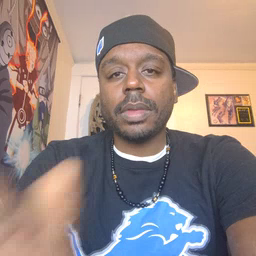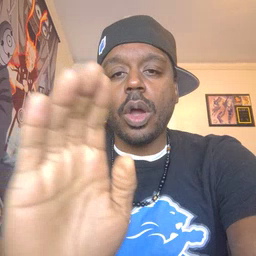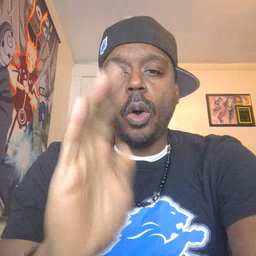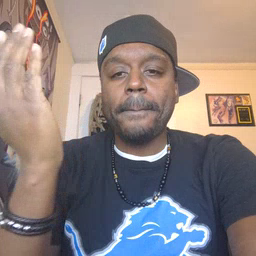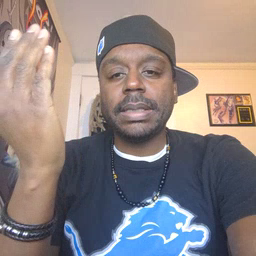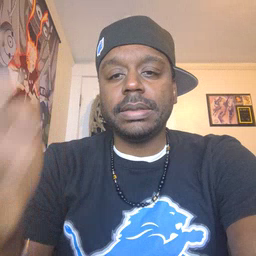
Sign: open